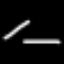
Label: line